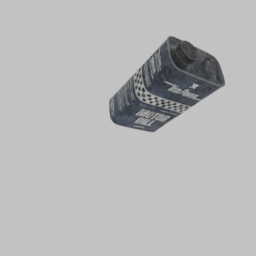
Label: tools